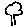
Label: tree